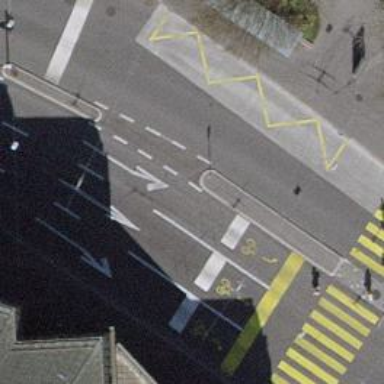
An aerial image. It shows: Trolleybus stop position for public transport.